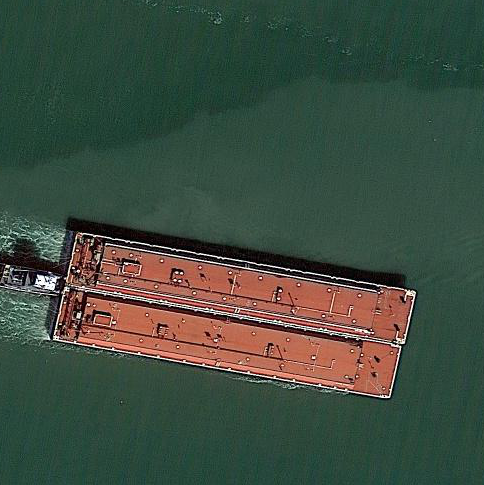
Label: civil